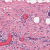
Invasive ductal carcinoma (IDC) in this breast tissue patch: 0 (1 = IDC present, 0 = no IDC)